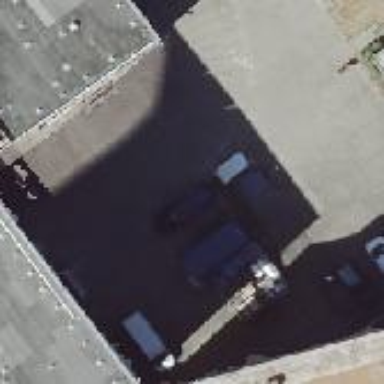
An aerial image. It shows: Parking area with surface.